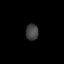
Tissue: lung
Cell type: T cells
Senescence score: 0.219
Nuclear area (px): 201
Mean DAPI intensity: 66.682